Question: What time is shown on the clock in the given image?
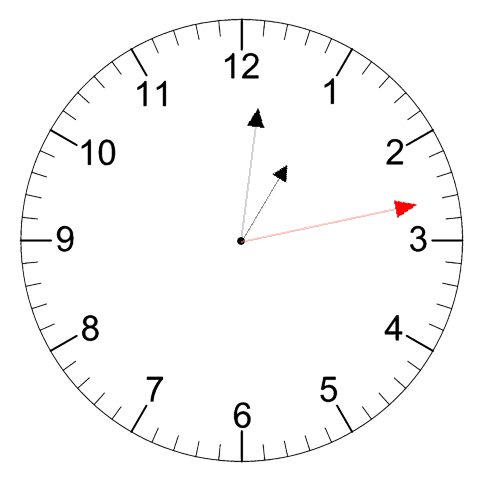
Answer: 01:01:13